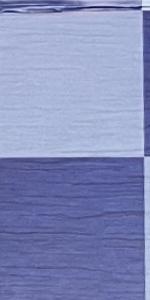
Label: Empty